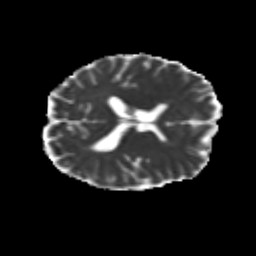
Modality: MD
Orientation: axial
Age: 22
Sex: male
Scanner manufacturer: siemens
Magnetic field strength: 3 T
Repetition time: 3.5 s
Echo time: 0.104 s